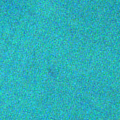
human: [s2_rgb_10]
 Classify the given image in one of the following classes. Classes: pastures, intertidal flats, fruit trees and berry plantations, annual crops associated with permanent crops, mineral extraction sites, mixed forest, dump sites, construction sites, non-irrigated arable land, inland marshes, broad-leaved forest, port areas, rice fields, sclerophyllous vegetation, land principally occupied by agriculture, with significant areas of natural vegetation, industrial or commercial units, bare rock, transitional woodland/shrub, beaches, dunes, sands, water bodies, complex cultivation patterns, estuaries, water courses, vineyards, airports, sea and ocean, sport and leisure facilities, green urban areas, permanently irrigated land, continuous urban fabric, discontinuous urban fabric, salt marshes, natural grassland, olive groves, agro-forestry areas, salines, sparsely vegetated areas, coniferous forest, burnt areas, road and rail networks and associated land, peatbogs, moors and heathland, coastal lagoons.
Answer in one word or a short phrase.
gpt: sea and ocean